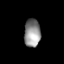
Tissue: lung
Cell type: Epithelial cells
Senescence score: 0.2406
Nuclear area (px): 446
Mean DAPI intensity: 143.693